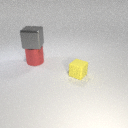
large gray metal cube above large red metal cylinder